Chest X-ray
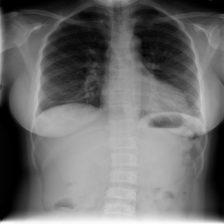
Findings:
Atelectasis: positive
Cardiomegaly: negative
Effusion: negative
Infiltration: negative
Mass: negative
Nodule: negative
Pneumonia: negative
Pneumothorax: negative
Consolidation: negative
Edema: negative
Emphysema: negative
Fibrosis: negative
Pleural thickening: negative
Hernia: negative